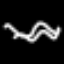
Label: squiggle